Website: home-depot
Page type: cross-sells
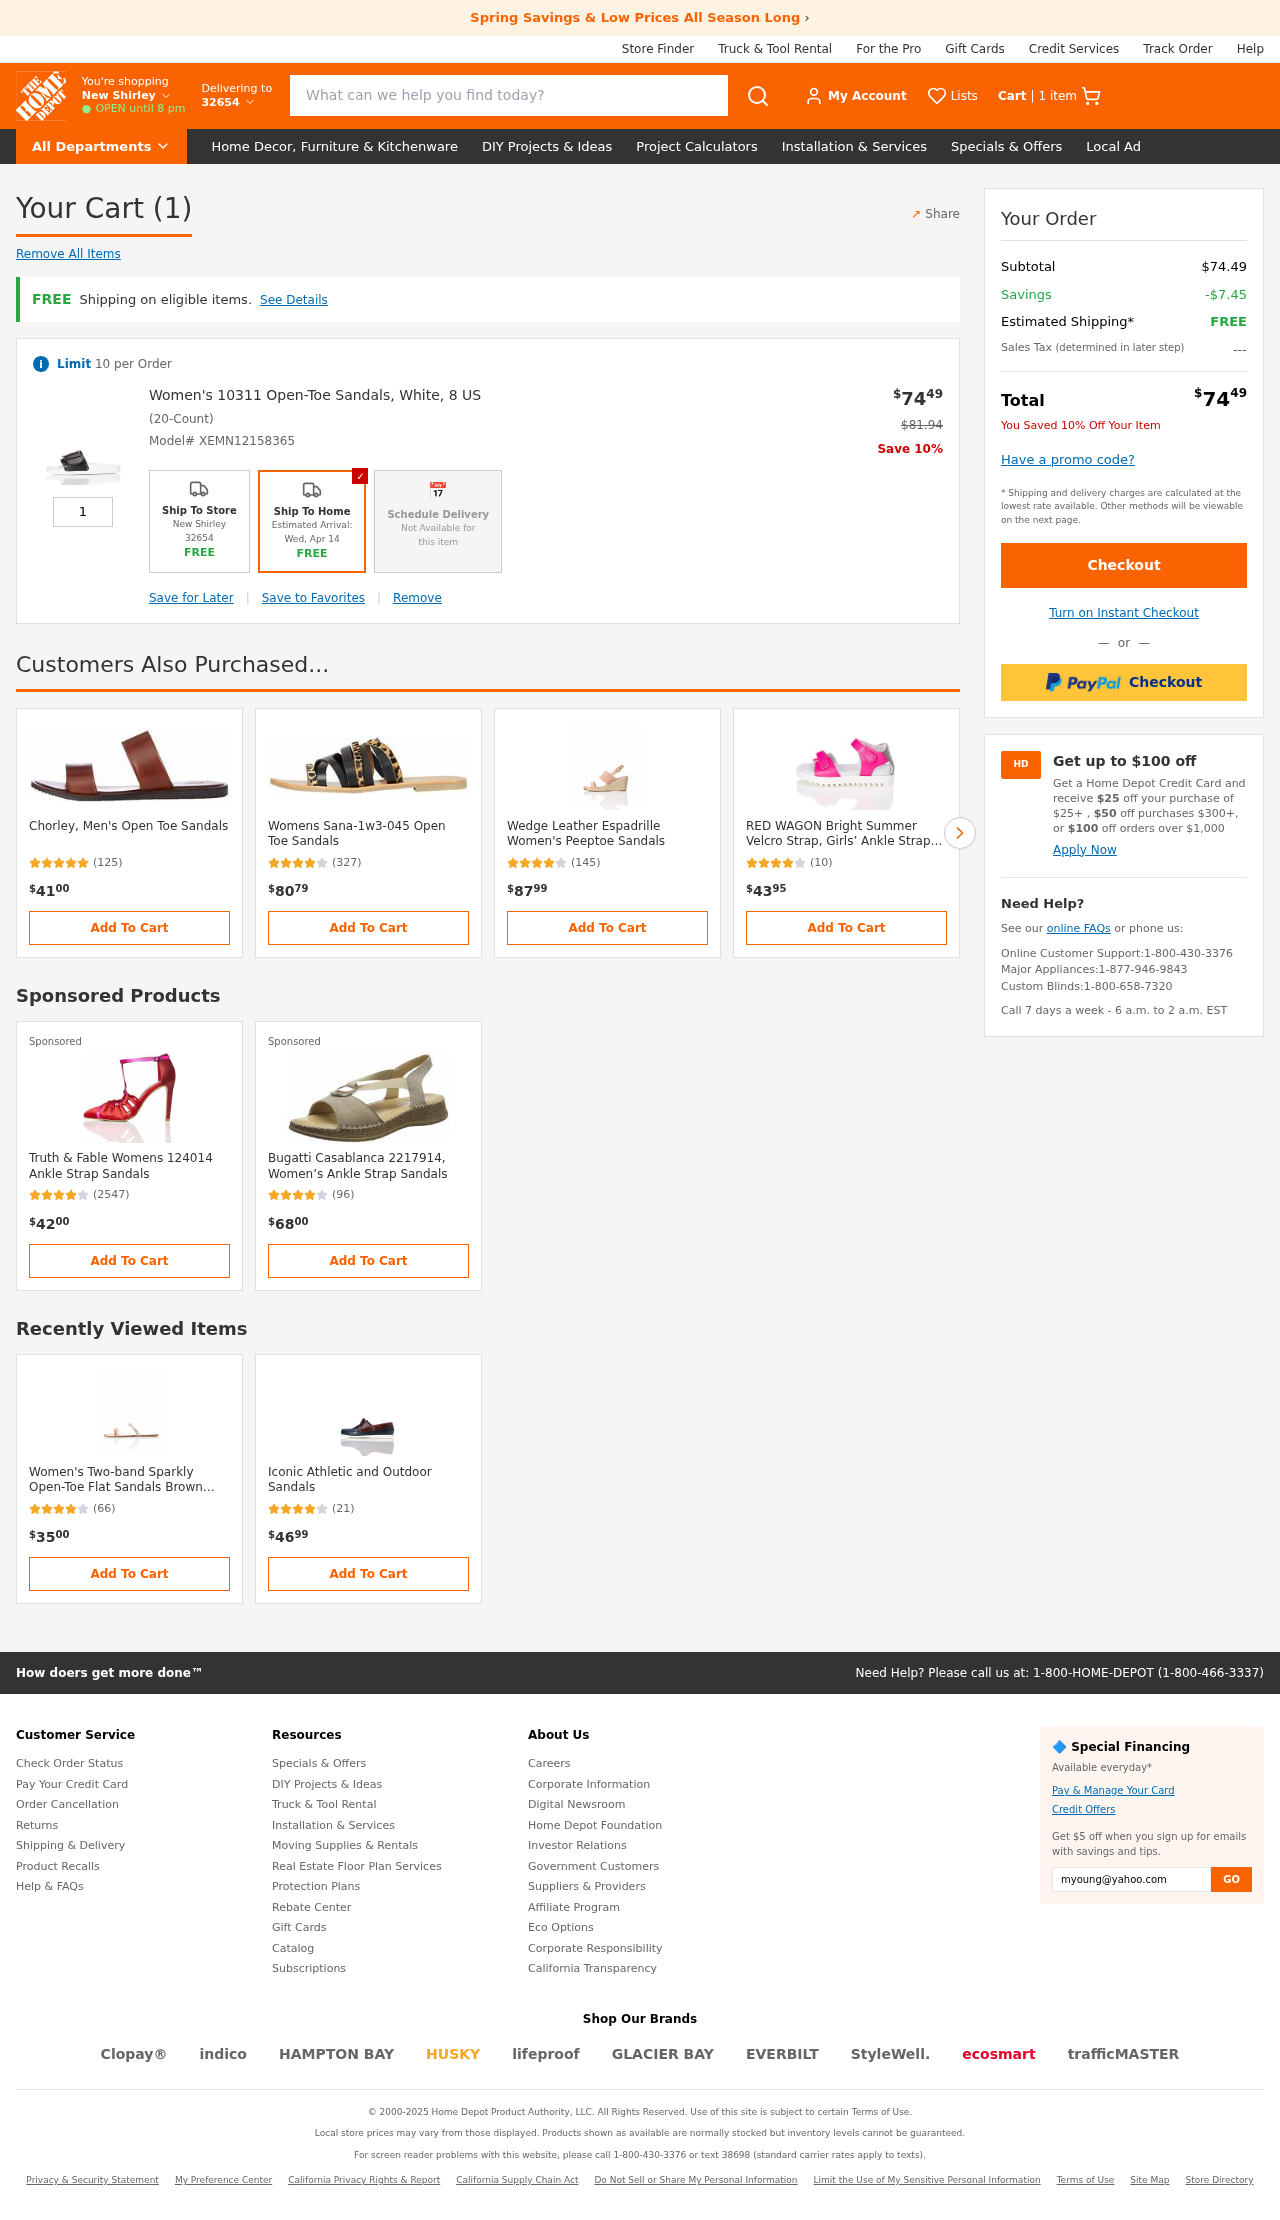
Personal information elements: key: PII_LOCATION1_CITY
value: New Shirley
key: PII_POSTCODE
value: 32654
Product elements: key: PRODUCT1_NAME
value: Women's 10311 Open-Toe Sandals, White, 8 US
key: PRODUCT1_PRICE
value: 74.49
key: PRODUCT1_QUANTITY
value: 1
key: PRODUCT1_ORIGINAL_PRICE
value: $81.94
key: PRODUCT2_NAME
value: Chorley, Men's Open Toe Sandals
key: PRODUCT2_NUM_RATINGS
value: (125)
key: PRODUCT2_PRICE
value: $4100
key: PRODUCT3_NAME
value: Womens Sana-1w3-045 Open Toe Sandals
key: PRODUCT3_NUM_RATINGS
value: (327)
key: PRODUCT3_PRICE
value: $8079
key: PRODUCT4_NAME
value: Wedge Leather Espadrille Women's Peeptoe Sandals
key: PRODUCT4_NUM_RATINGS
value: (145)
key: PRODUCT4_PRICE
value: $8799
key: PRODUCT5_NAME
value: RED WAGON Bright Summer Velcro Strap, Girls’ Ankle Strap Sandals
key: PRODUCT5_NUM_RATINGS
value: (10)
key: PRODUCT5_PRICE
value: $4395
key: PRODUCT6_NAME
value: Truth & Fable Womens 124014 Ankle Strap Sandals
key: PRODUCT6_NUM_RATINGS
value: (2547)
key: PRODUCT6_PRICE
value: $4200
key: PRODUCT7_NAME
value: Bugatti Casablanca 2217914, Women’s Ankle Strap Sandals
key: PRODUCT7_NUM_RATINGS
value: (96)
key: PRODUCT7_PRICE
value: $6800
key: PRODUCT8_NAME
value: Women's Two-band Sparkly Open-Toe Flat Sandals Brown Sand), US 9
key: PRODUCT8_NUM_RATINGS
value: (66)
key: PRODUCT8_PRICE
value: $3500
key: PRODUCT9_NAME
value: Iconic Athletic and Outdoor Sandals
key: PRODUCT9_NUM_RATINGS
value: (21)
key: PRODUCT9_PRICE
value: $4699
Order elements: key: ORDER_NUM_ITEMS
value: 1 item
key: ORDER_NUM_ITEMS
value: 1
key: ORDER_SKU
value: Model# XEMN12158365
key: ORDER_SUBTOTAL
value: $74.49
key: ORDER_SAVINGS
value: -$7.45
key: ORDER_TOTAL
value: $7449
Search elements: key: HEADER_SEARCH
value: What can we help you find today?